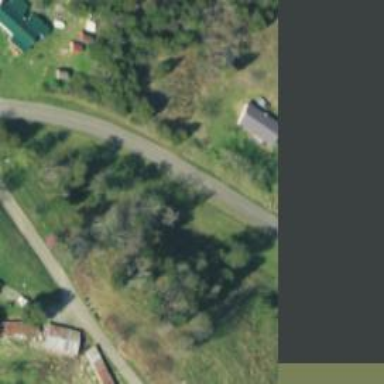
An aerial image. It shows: Unclassified road.